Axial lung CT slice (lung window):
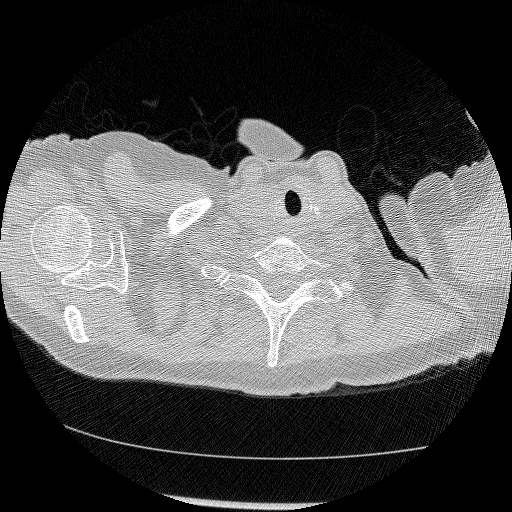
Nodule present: no